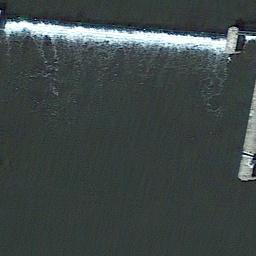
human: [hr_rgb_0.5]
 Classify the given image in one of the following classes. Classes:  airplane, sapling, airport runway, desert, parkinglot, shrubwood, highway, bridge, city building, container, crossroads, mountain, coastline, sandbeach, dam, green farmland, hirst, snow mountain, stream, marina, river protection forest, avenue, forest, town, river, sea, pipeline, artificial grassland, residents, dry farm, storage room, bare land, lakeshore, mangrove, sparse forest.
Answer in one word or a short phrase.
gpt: dam